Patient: sex M, age 66
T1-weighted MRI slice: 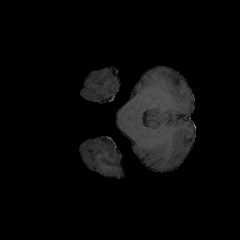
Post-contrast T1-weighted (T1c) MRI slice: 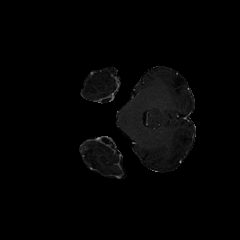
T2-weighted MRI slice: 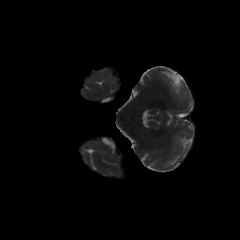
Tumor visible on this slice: no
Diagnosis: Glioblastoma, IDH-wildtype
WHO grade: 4